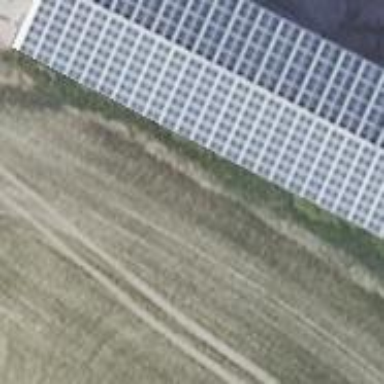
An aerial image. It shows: Building equipped with solar photovoltaic panel for generating electricity. The small installation is solar power generator.